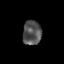
Tissue: skin
Cell type: Epithelial cells
Senescence score: 0.2591
Nuclear area (px): 444
Mean DAPI intensity: 82.543